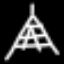
Label: The Eiffel Tower